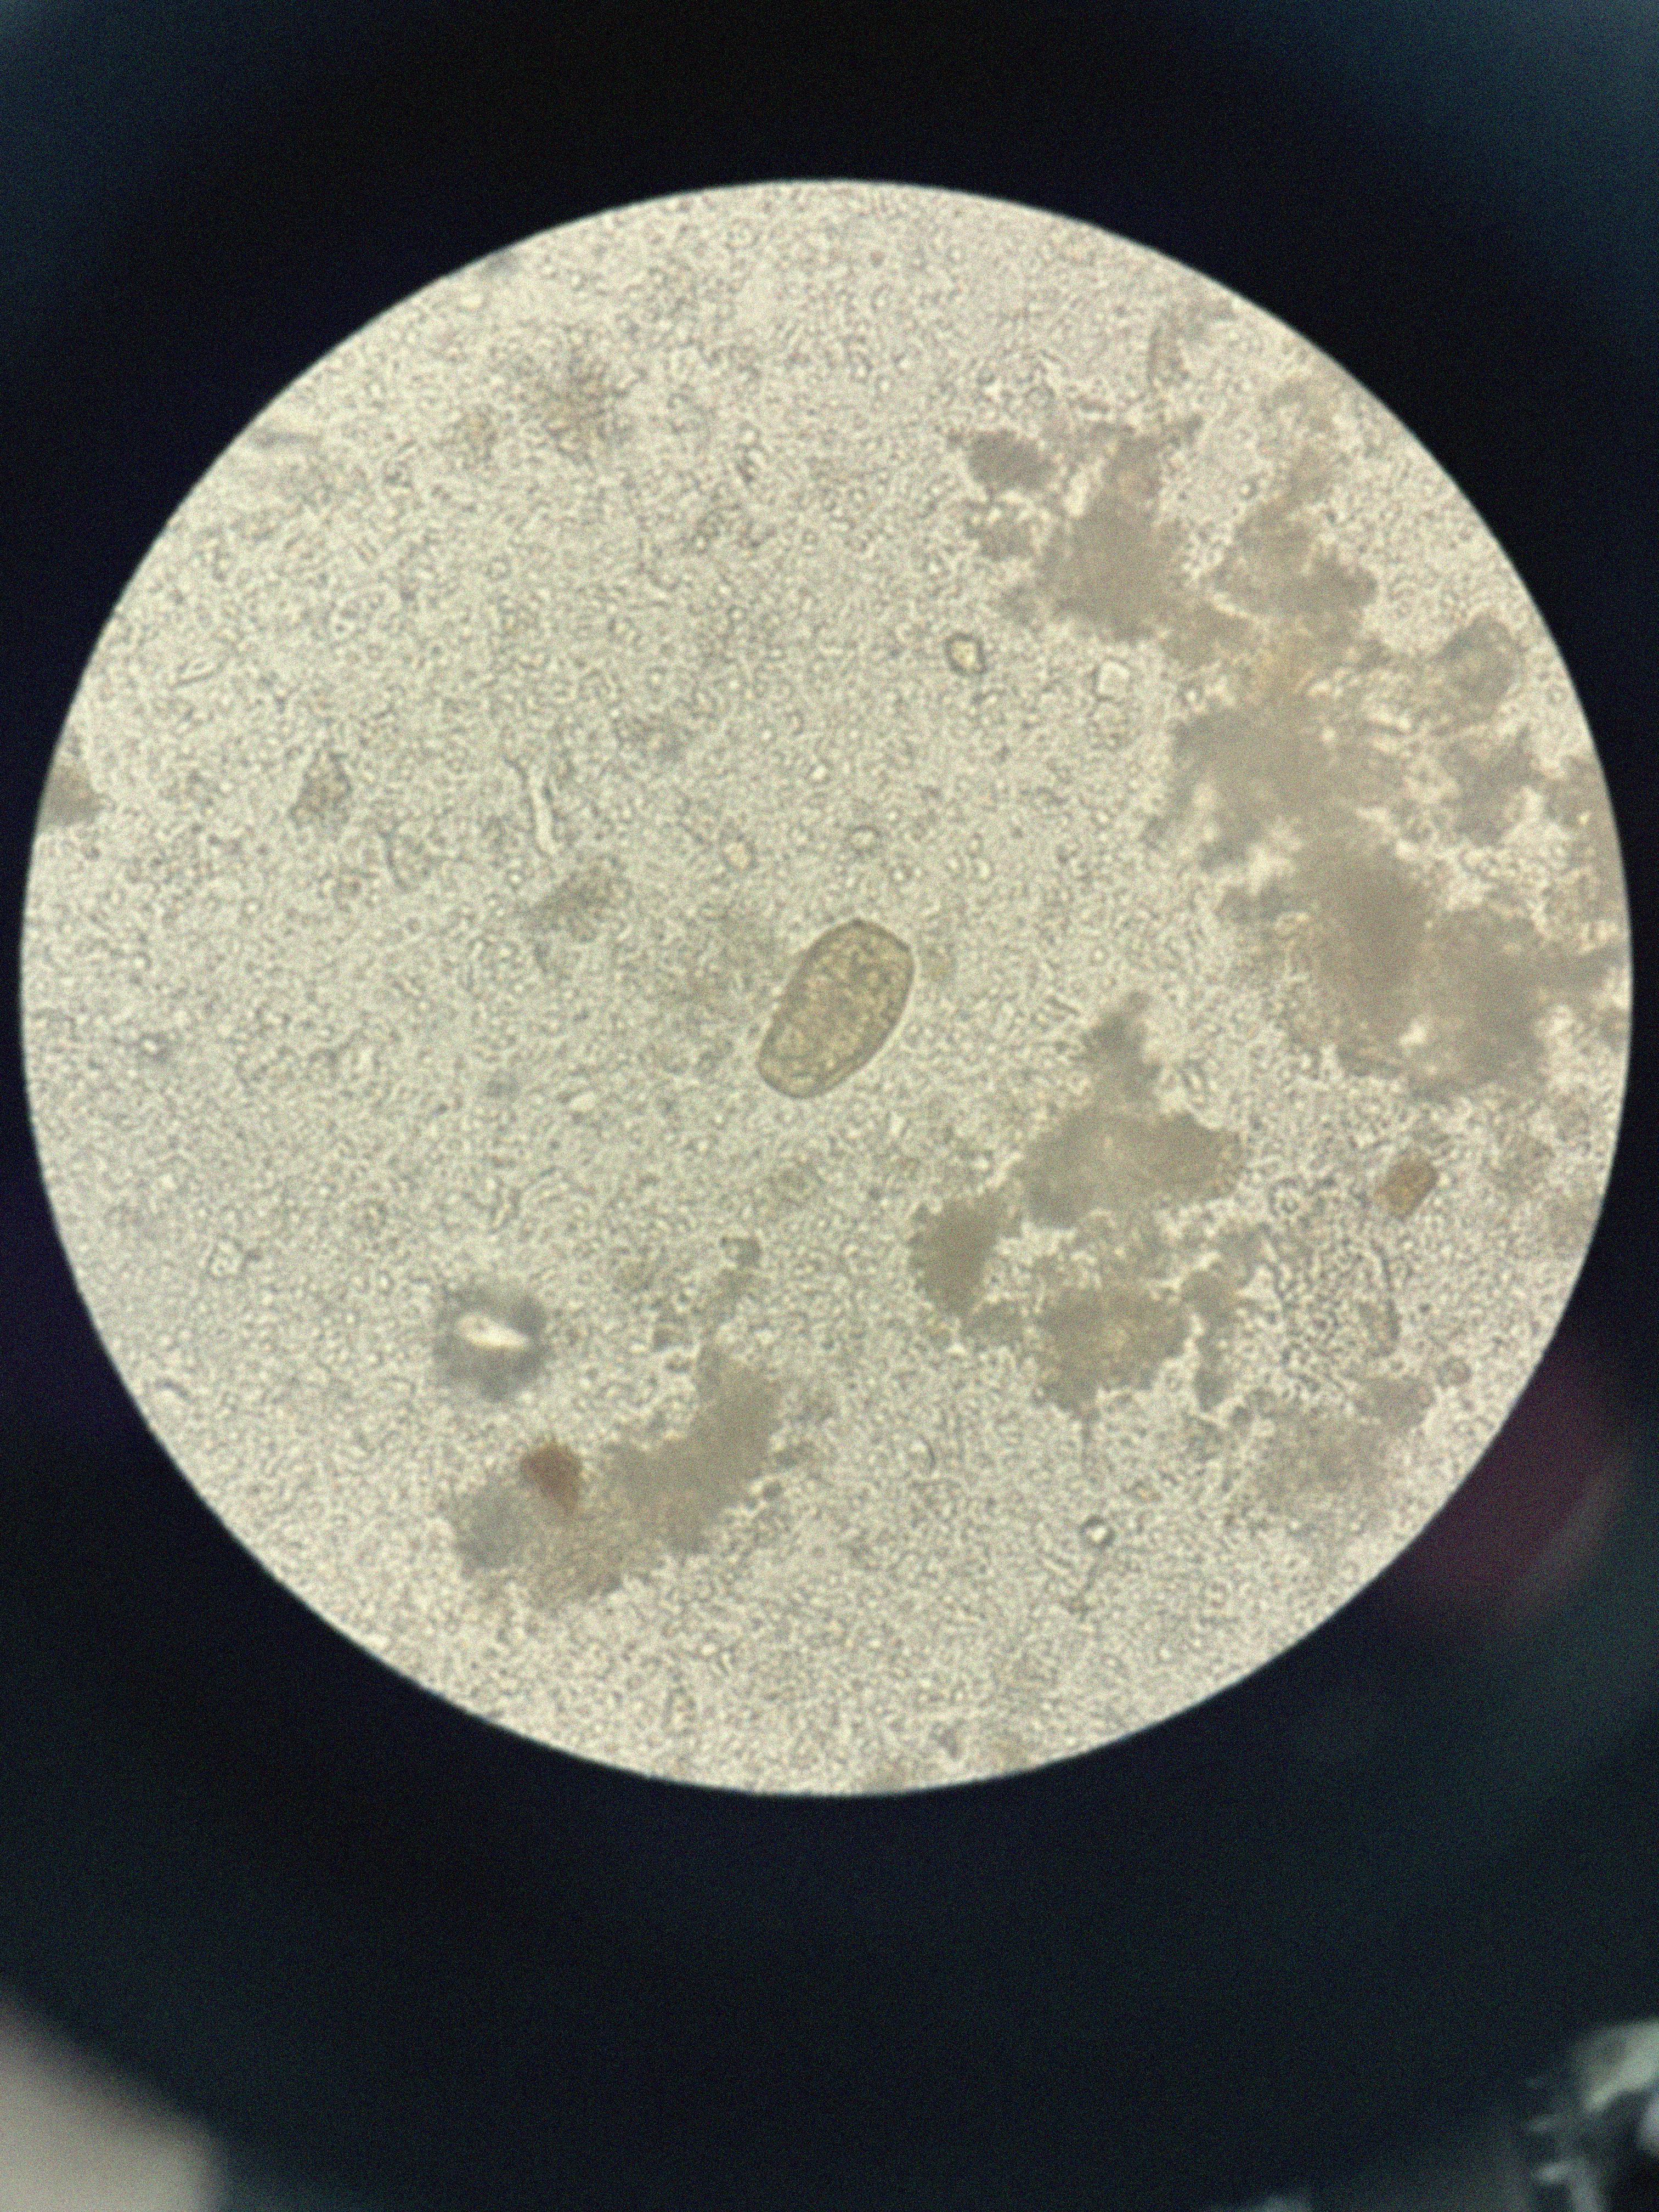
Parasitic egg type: Paragonimus spp